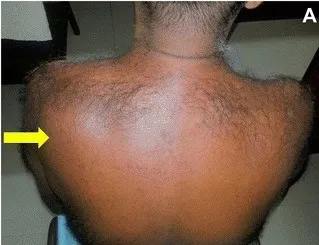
A; Swelling over left scapular region.
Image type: medical_photograph (skin_photograph)